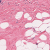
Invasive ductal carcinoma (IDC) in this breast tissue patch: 0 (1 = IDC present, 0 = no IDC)